You are looking at the short-time Fourier spectrogram of a bearing's acceleration signal. What is the most likely bearing condition (normal, inner_race, outer_race, ball)?
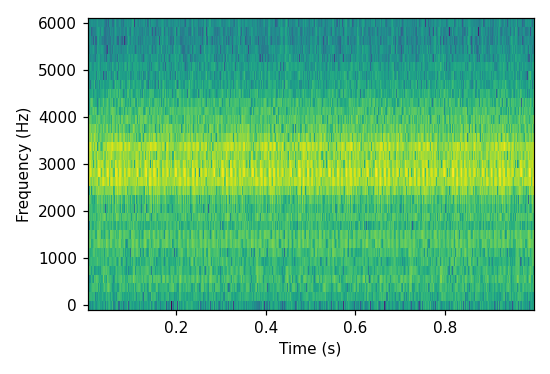
Answer: outer_race